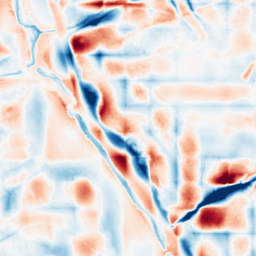
Category: wavelet
Decomposition family: wavelet_biorthogonal
Decomposition parameters: wavelet: bior2.4
level: 5
Upsampling method: linear_exact
Upsampling parameters: scale: 8
Upsampling scale: 8